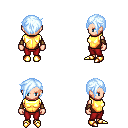
a pixel art fantasy rpg character, female body template, human, light skin, gold chest armor, red pants, white cyan pixie cut hairstyle, leather bracers, gold boots, four views (front, back, left, right), 2x2 character sprite sheet, small pixel art, hard edges, no anti-aliasing